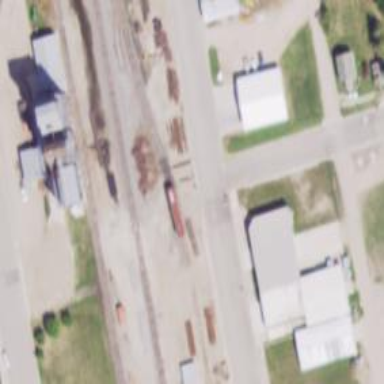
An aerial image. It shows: Single-track railway siding.